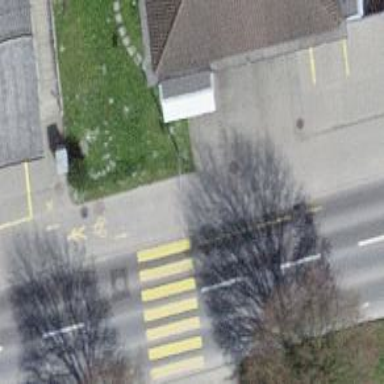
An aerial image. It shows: Kerb serving as barrier.